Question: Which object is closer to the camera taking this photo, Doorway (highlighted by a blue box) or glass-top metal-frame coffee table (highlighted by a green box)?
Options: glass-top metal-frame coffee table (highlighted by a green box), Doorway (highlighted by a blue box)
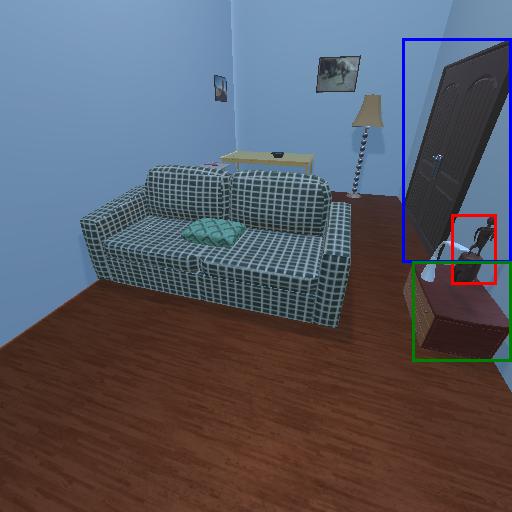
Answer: glass-top metal-frame coffee table (highlighted by a green box)